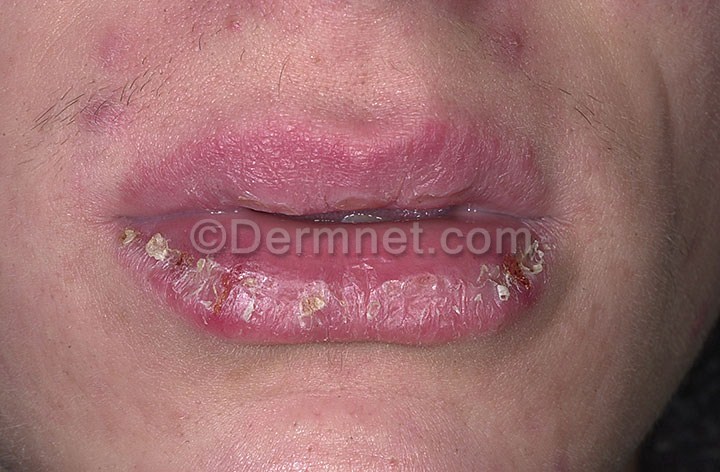
Disease: Acne and Rosacea Photos